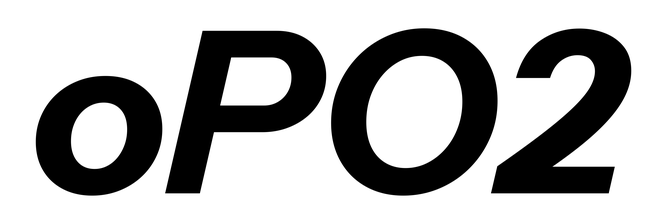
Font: InstrumentSans-Italic_Bold_Italic